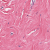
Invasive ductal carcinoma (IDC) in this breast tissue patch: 0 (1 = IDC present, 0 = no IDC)